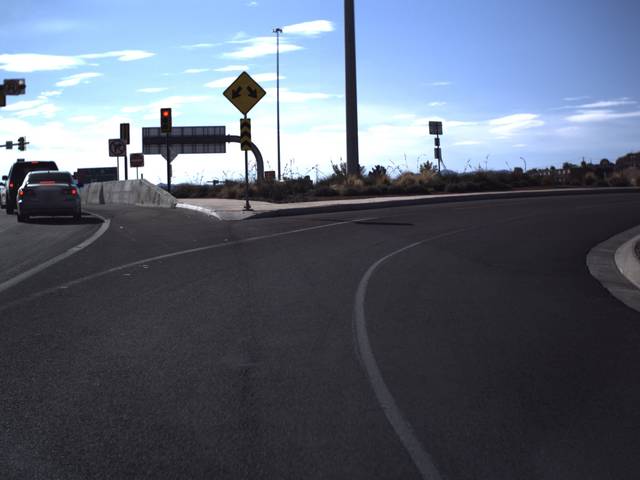
Region: United States
Coordinates: 37.11, -113.556